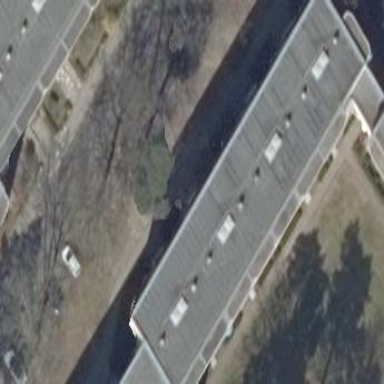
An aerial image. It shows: Building with apartments and flat roof.